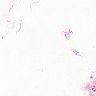
Metastatic tissue present: no